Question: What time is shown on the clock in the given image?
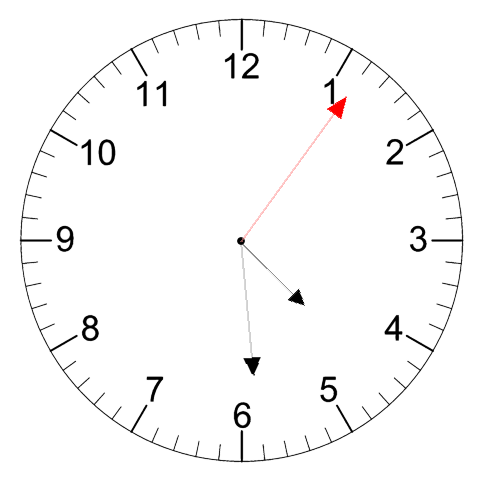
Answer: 04:29:06